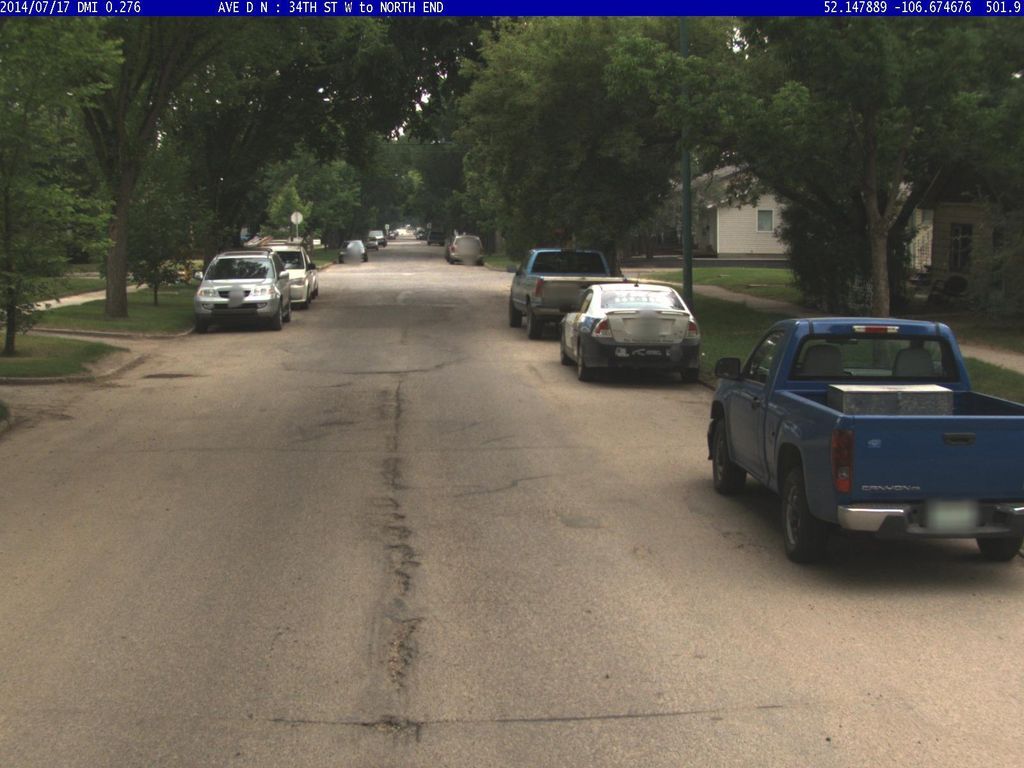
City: saskatoon